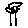
Label: tree